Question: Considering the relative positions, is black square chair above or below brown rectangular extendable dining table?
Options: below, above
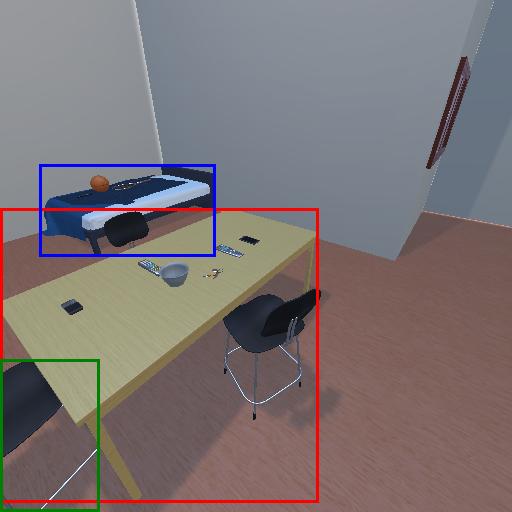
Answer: below